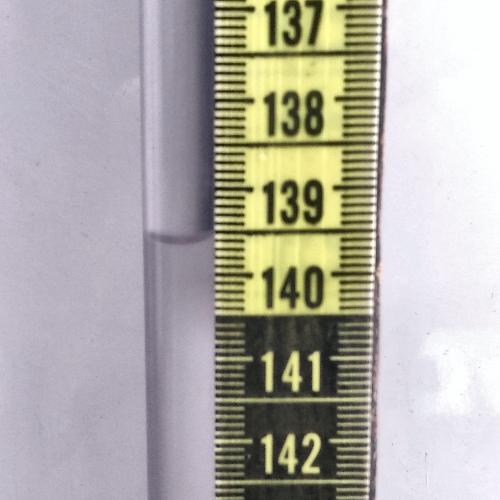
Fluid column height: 139.6 cm